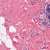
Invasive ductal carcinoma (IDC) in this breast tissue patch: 0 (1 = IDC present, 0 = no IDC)